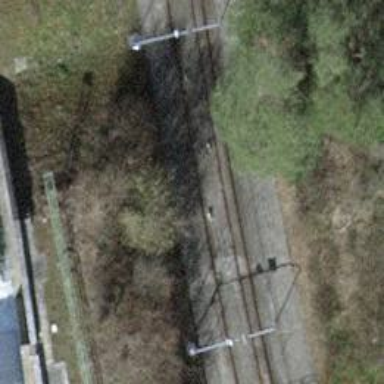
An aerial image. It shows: Preserved railway.